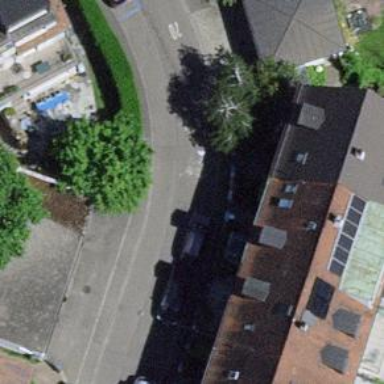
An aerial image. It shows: Asphalt road in living street.